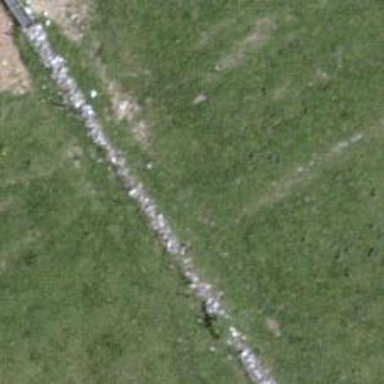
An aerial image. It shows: Dry stone wall barrier.